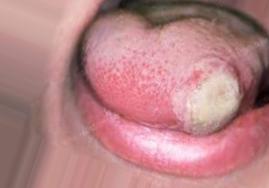
Condition: Mouth Ulcer